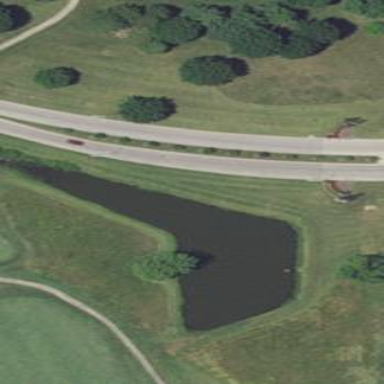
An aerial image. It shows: Water hazard in golf course. The hazard is natural water feature.